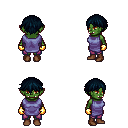
a pixel art fantasy rpg character, female body template, orc, green skin, chain tabard jacket, magenta pants, raven short bangs hairstyle, gold gloves, brown shoes, four views (front, back, left, right), 2x2 character sprite sheet, small pixel art, hard edges, no anti-aliasing